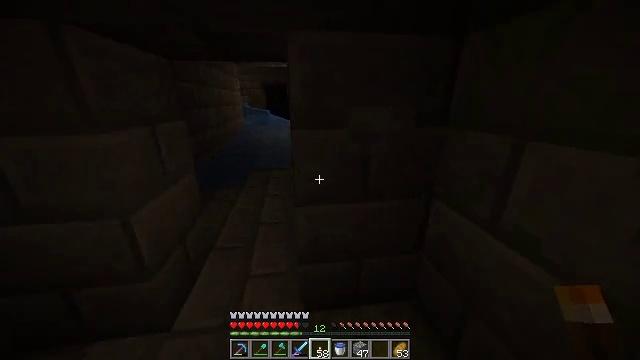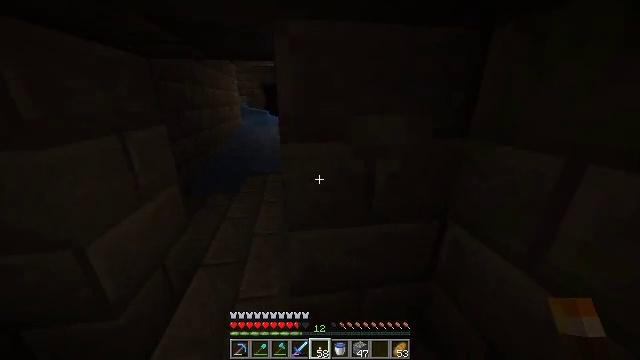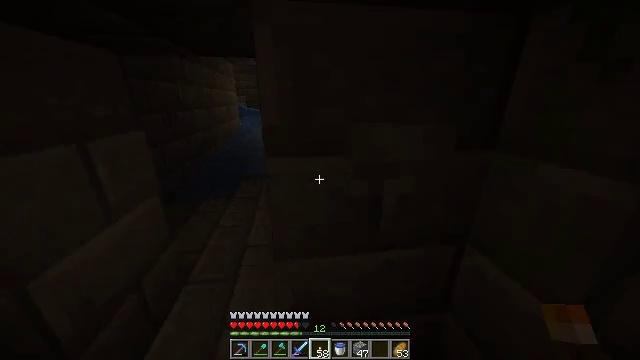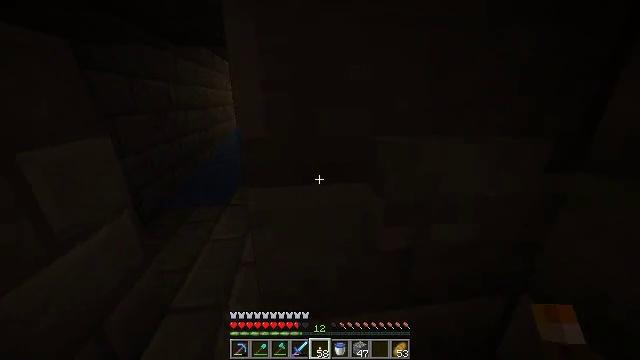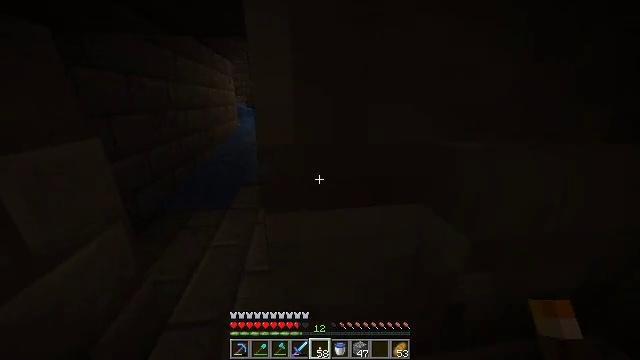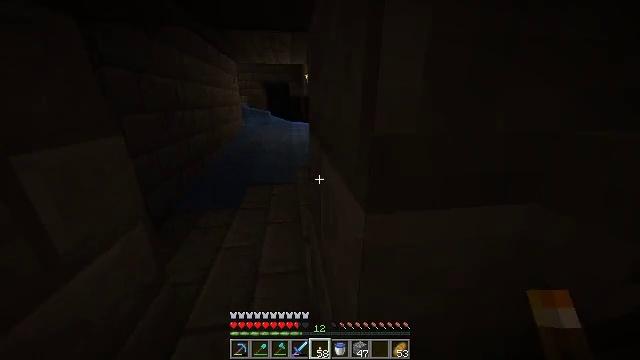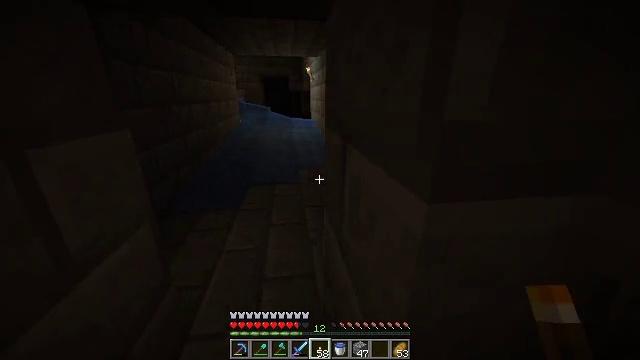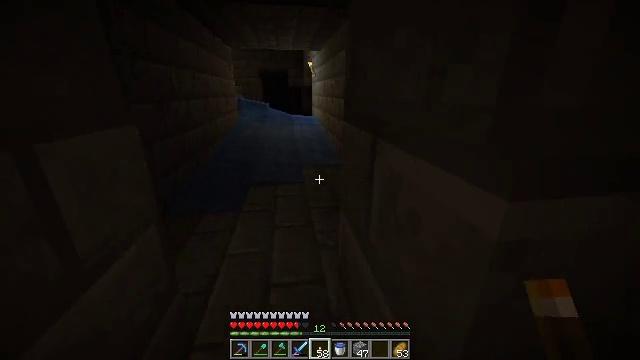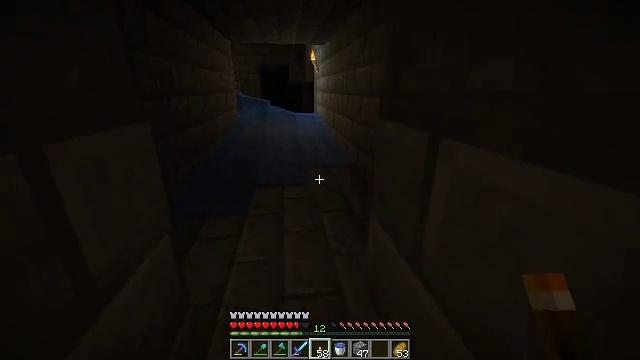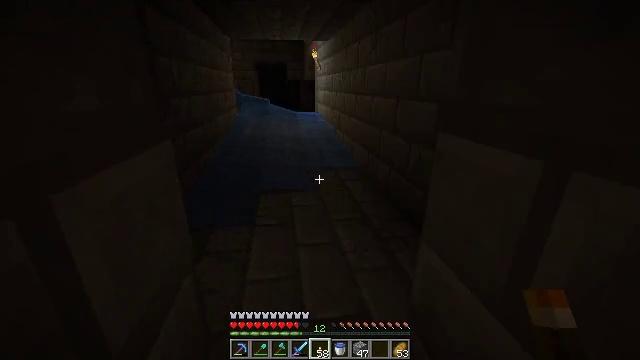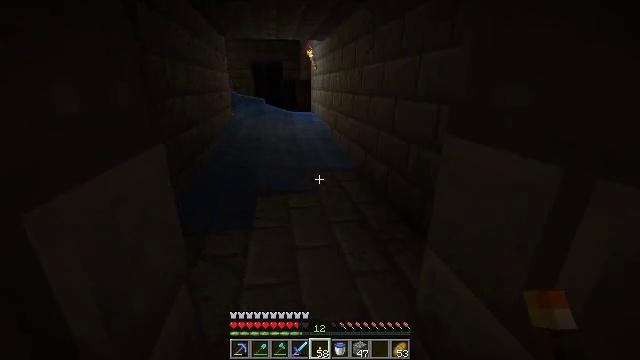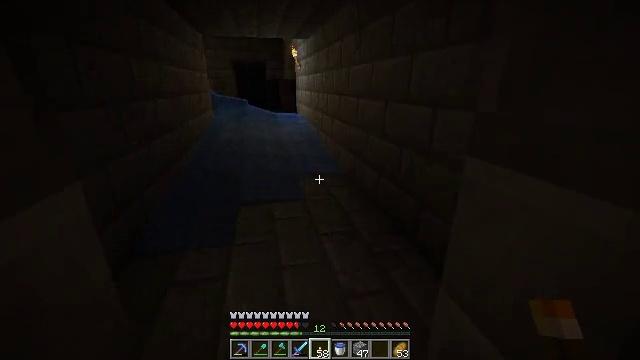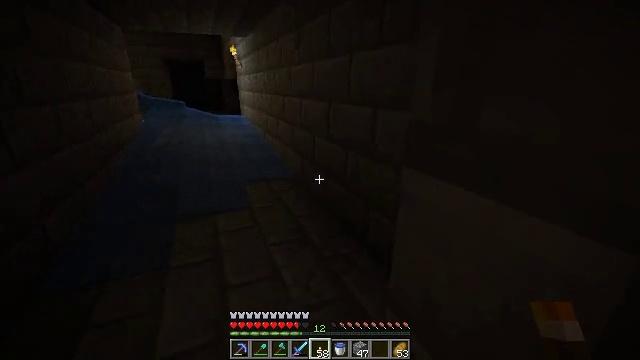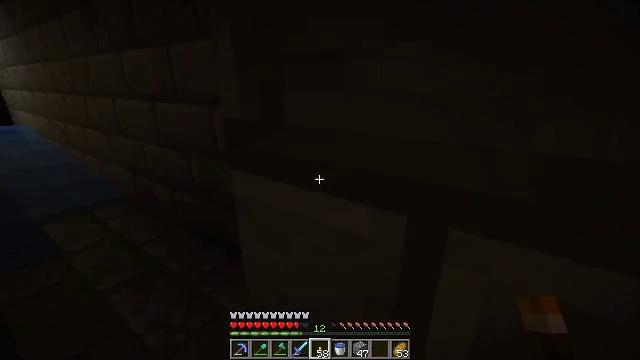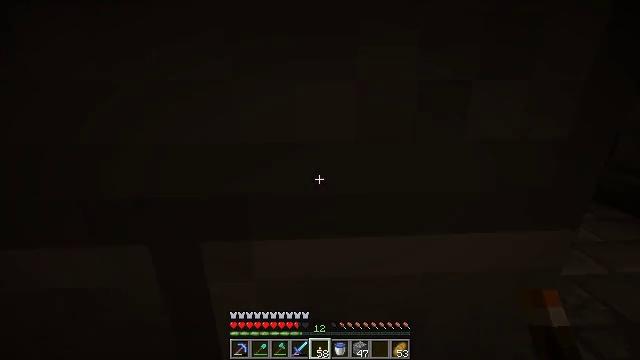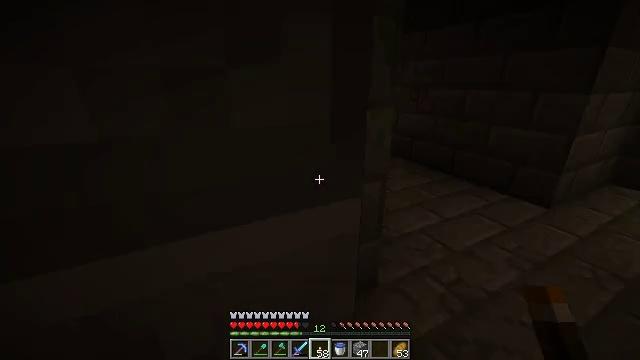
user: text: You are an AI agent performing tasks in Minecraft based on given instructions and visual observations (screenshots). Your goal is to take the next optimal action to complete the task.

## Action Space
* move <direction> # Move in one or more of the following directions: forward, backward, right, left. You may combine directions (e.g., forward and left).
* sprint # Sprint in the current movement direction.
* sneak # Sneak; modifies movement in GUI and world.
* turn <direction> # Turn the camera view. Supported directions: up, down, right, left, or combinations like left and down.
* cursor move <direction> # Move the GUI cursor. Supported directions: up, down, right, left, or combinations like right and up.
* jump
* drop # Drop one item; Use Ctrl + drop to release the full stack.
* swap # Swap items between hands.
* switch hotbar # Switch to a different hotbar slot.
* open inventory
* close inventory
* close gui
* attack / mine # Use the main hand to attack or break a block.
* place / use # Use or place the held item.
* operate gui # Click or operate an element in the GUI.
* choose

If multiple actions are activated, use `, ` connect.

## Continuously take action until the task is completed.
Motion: motion action
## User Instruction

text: Dig through mossy stone bricks.
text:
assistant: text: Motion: move forward
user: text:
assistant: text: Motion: move forward
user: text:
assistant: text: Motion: move forward and move left
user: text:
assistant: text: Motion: move forward and move left
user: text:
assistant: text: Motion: move forward and move left
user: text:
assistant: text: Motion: move forward and move left
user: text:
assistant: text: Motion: move forward and move left
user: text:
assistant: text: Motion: move forward and move left
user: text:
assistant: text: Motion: move forward and move left
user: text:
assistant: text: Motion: move forward and move left
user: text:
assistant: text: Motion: move forward and move right, turn right
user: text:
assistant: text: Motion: move forward and move right, turn right
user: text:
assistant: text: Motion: move right, turn right
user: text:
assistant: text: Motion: move right, turn right
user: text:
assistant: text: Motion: move right, turn right
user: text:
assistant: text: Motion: move right, turn right
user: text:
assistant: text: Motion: move forward and move right
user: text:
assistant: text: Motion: move forward and move right
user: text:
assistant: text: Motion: move forward and move right, turn down
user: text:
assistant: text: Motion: move forward and move right, turn right
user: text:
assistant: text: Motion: move forward, turn right and up
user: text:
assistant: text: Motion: move forward, turn right and up
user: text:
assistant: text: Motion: move forward, turn right
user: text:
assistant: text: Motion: move forward, turn right and up
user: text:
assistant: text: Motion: move forward, turn right and up
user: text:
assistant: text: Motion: move forward and move left, turn right
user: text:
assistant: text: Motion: move forward and move left, turn right
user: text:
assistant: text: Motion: move forward and move left, turn left
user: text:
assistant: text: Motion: move forward and move left, turn left
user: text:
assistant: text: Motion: move forward and move left, turn left